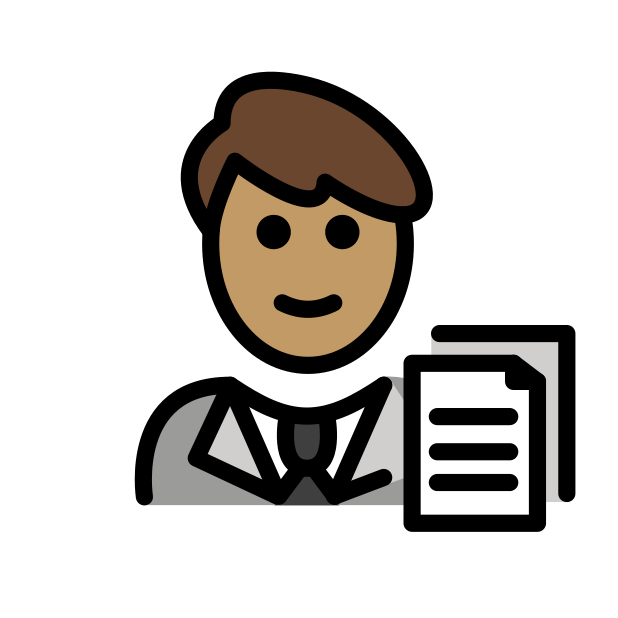
man office worker: medium skin tone